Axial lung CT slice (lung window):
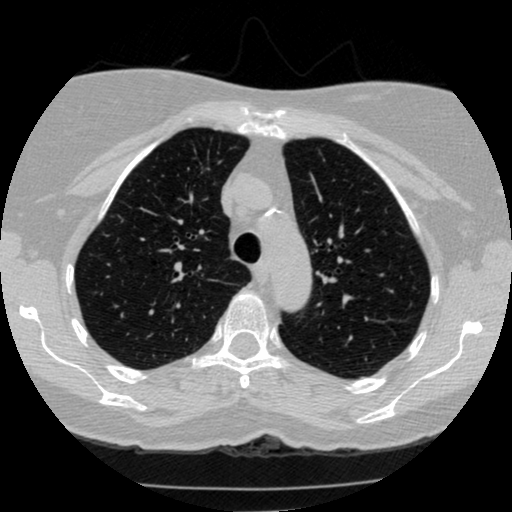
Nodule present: no